Question:
and I want to remove the key "holiday_date" and get a falt arry
array('2010-01-01','2010-01-02',...)
is that a smarter way to do this rather then a loop?
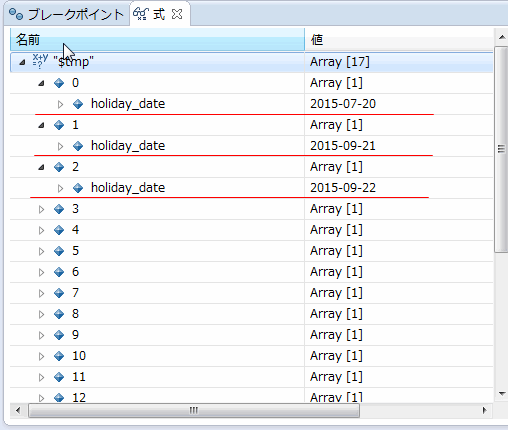
Answer: You need to use <URL>,
'''
$tmp = array_column($tmp, 'holiday_date');
'''
This will pull out 'holiday_date' values from your internal arrays, and we are storing them in '$tmp' itself, so after this line, '$tmp' will formed as you need.
---
Another Example: consider the below array,
'''
$records = array(
array(
'id' => 2135,
'first_name' => 'John',
'last_name' => 'Doe',
),
array(
'id' => 3245,
'first_name' => 'Sally',
'last_name' => 'Smith',
));
'''
Applying, 'array_column()' as below,
'''
array_column($records, 'first_name');
'''
will return,
'''
Array
(
[0] => John
[1] => Sally
)
'''
---
If using PHP version < 5.5, refer <URL>'.